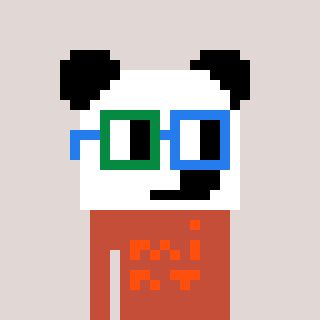
a pixel art character with square green and blue glasses, a panda-shaped head and a rust-colored body on a warm background